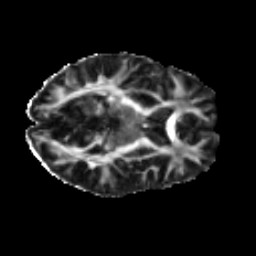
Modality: FA
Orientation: axial
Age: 26
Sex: female
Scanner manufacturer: ge
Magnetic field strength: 3 T
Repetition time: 7.8 s
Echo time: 0.0607 s